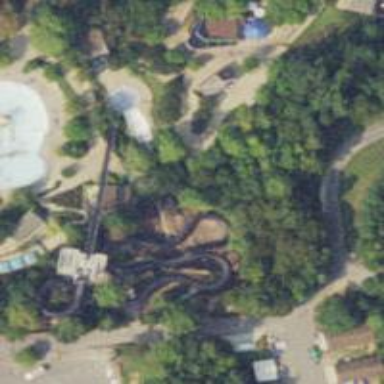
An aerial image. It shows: Water slide attraction by waterway.